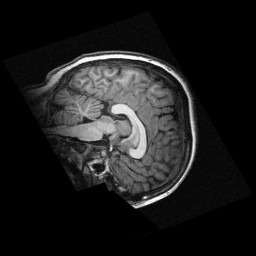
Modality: T1w
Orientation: sagittal
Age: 8
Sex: female
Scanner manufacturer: siemens
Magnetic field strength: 3 T
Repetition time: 2.3 s
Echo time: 0.00336 s